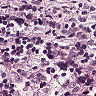
Metastatic tissue present: no